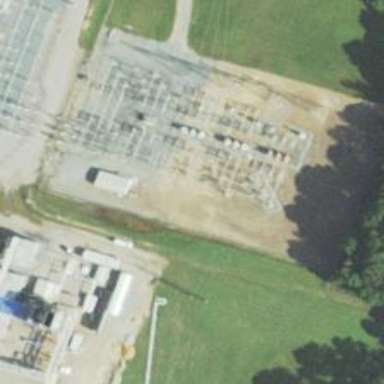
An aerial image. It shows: Switch used for power control.